Question: I have some custom A panels on a canvas, where there a also B panels, how can I A panels located the mouse cursor actually?
I know that this could be achieved with 'VisualTreeHelper.HitTest', but didn't have much chance, it returns always the elements on the custom panels or nothing at all...
this is my code
'''
<UserControl x:Class="WpfApplication7.UserControl1">
<Grid>
<Label Content="Label" Height="44" HorizontalAlignment="Left" Name="label1" VerticalAlignment="Top" FontSize="20" FontWeight="Bold" Width="78" Background="#FF4B9FC4" BorderBrush="#FF020A0D" BorderThickness="1" />
</Grid>
</UserControl>
<Window x:Class="WpfApplication7.MainWindow"
PreviewMouseLeftButtonDown="Window_PreviewMouseLeftButtonDown" xmlns:my="clr-namespace:WpfApplication7">
<Grid>
<my:UserControl1 HorizontalAlignment="Left" Margin="82,88,0,0" x:Name="userControl11" VerticalAlignment="Top" />
<my:UserControl1 HorizontalAlignment="Left" Margin="168,166,0,0" x:Name="userControl12" VerticalAlignment="Top" />
<my:UserControl1 HorizontalAlignment="Left" Margin="231,130,0,0" x:Name="userControl13" VerticalAlignment="Top" />
</Grid>
</Window>
'''
.cs
'''
public partial class MainWindow : Window
{
public MainWindow()
{
InitializeComponent();
}
List<UserControl1> ucs = new List<UserControl1>();
private void Window_PreviewMouseLeftButtonDown(object sender, MouseButtonEventArgs e)
{
GetUcsCount(e);
Console.WriteLine("ucs.Count = {0}", ucs.Count);
}
private void GetUcsCount(MouseButtonEventArgs e)
{
ucs.Clear();
Point p = e.GetPosition(this);
VisualTreeHelper.HitTest(this, null,
new HitTestResultCallback(MyHitTestCallback),
new PointHitTestParameters(p));
}
HitTestResultBehavior MyHitTestCallback(HitTestResult result)
{
if (result.VisualHit.GetType() == typeof(UserControl1))
{
ucs.Add(result.VisualHit as UserControl1);
}
return HitTestResultBehavior.Continue;
}
}
'''
the 'result == 0' anywhere I click...

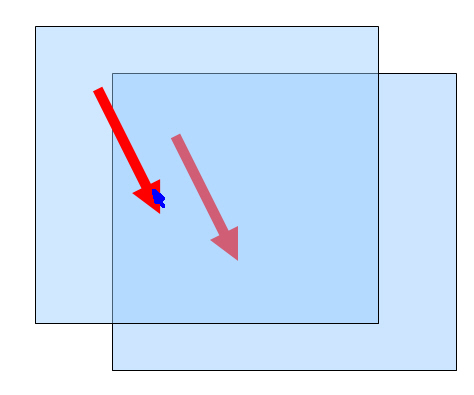
Answer: For each hit in the HitTestResultCallback you can try to find the parent UserControl1 and add it to the list if it hasn't been added yet
'''
HitTestResultBehavior MyHitTestCallback(HitTestResult result)
{
DependencyObject visualHit = result.VisualHit;
UserControl1 parentUserControl = GetVisualParent<UserControl1>(visualHit);
if (parentUserControl != null && ucs.IndexOf(parentUserControl) < 0)
{
ucs.Add(parentUserControl as UserControl1);
}
return HitTestResultBehavior.Continue;
}
public static T GetVisualParent<T>(object childObject) where T : Visual
{
DependencyObject child = childObject as DependencyObject;
while ((child != null) && !(child is T))
{
child = VisualTreeHelper.GetParent(child);
}
return child as T;
}
'''